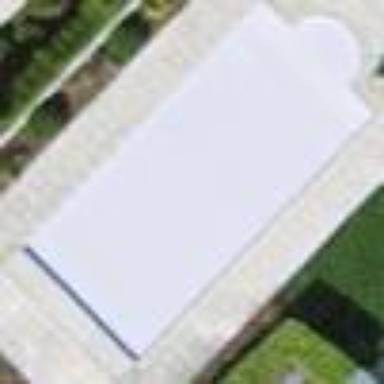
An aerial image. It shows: Swimming pool located in leisure land.